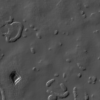
Label: not_dusty